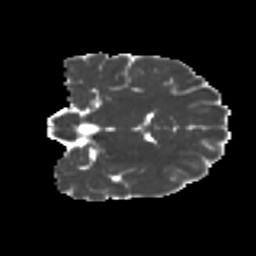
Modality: MD
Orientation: coronal
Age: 24
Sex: male
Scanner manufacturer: ge
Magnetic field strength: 3 T
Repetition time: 7.8 s
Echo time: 0.0609 s